Field crop: maize
Growth stage: 1
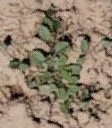
Species: convolvulus